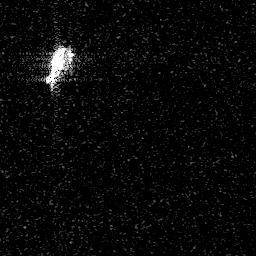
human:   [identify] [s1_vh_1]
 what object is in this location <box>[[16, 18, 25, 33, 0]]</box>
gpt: <ref>1 medium ship at the top left</ref>